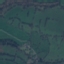
Land use / land cover class: Pasture